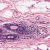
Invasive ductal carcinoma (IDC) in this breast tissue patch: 0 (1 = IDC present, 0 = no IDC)